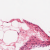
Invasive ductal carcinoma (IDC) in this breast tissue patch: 0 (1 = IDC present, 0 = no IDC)